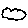
Label: cloud